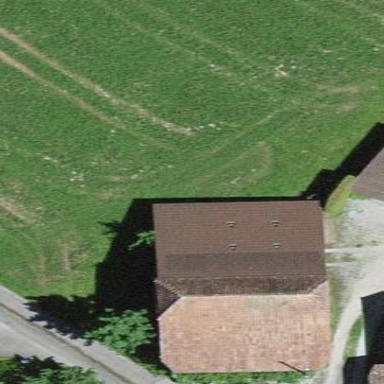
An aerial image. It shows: Rural barn.